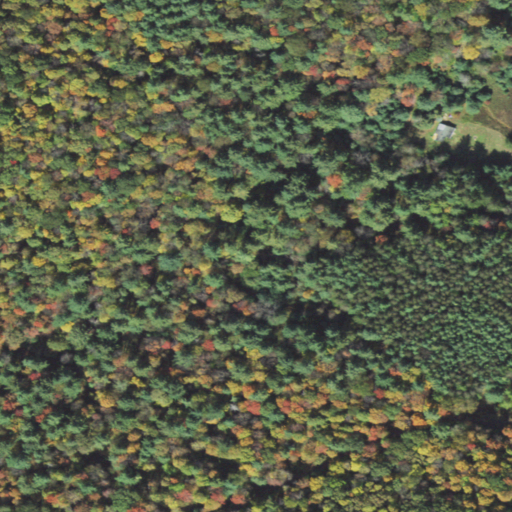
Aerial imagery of valley in Pennsylvania named Cow Hollow containing mixed forest, deciduous forest, evergreen forest, and open development